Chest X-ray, AP view. Patient: 68 years old, sex M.
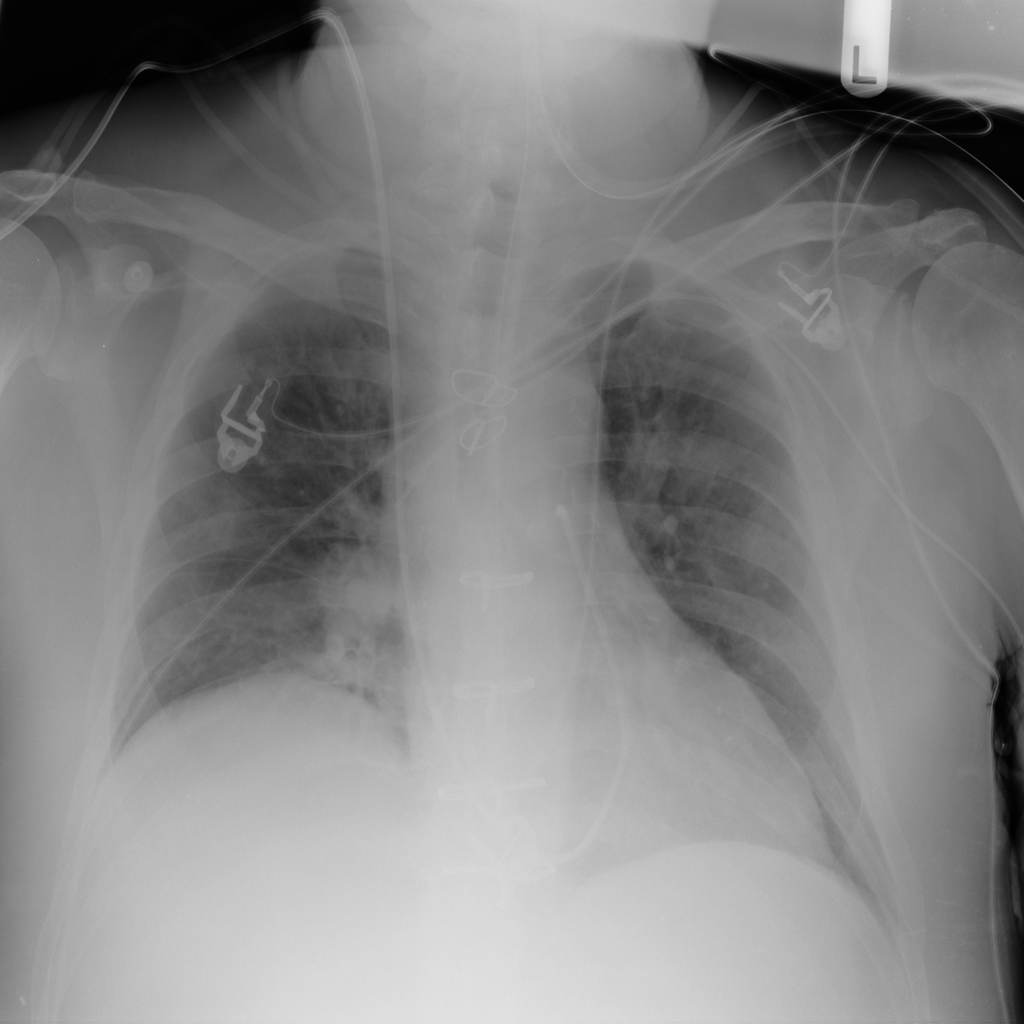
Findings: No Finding